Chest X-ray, PA view. Patient: 52 years old, sex M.
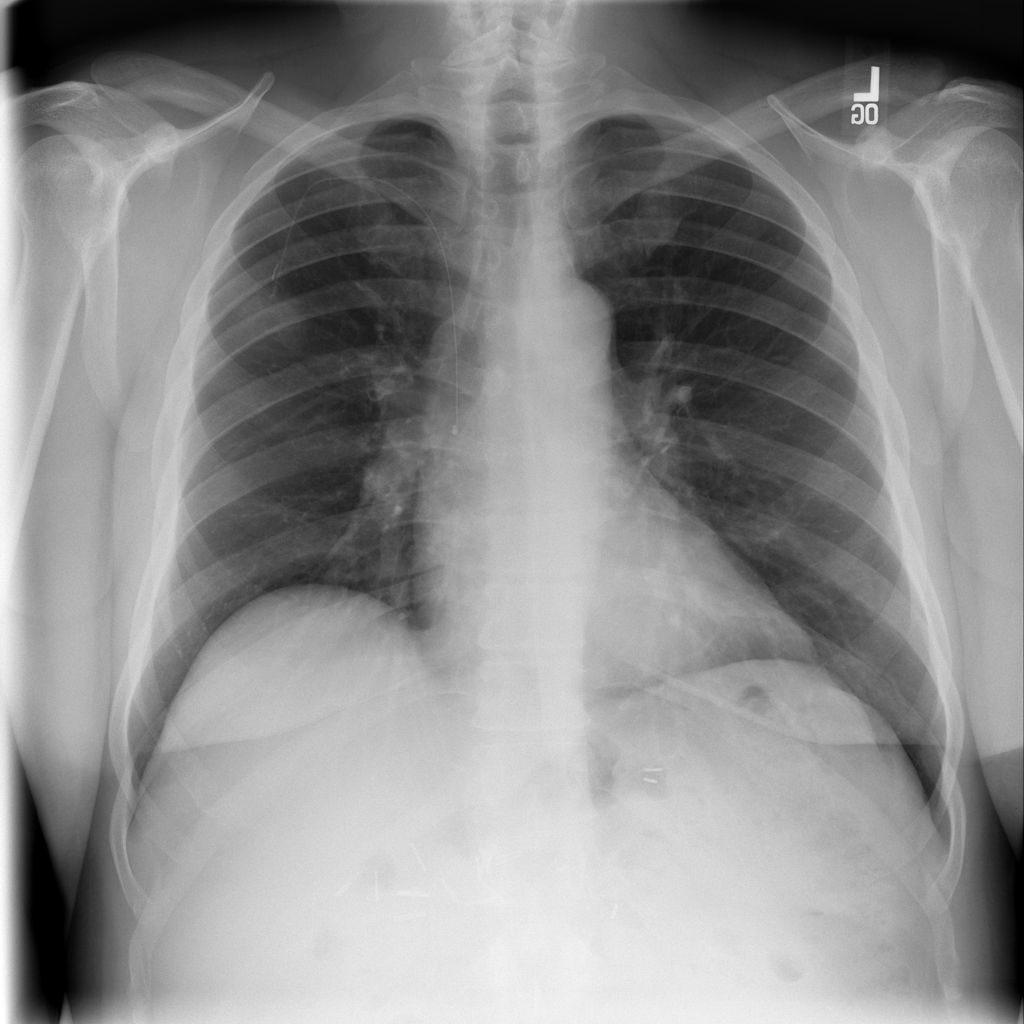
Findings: No Finding